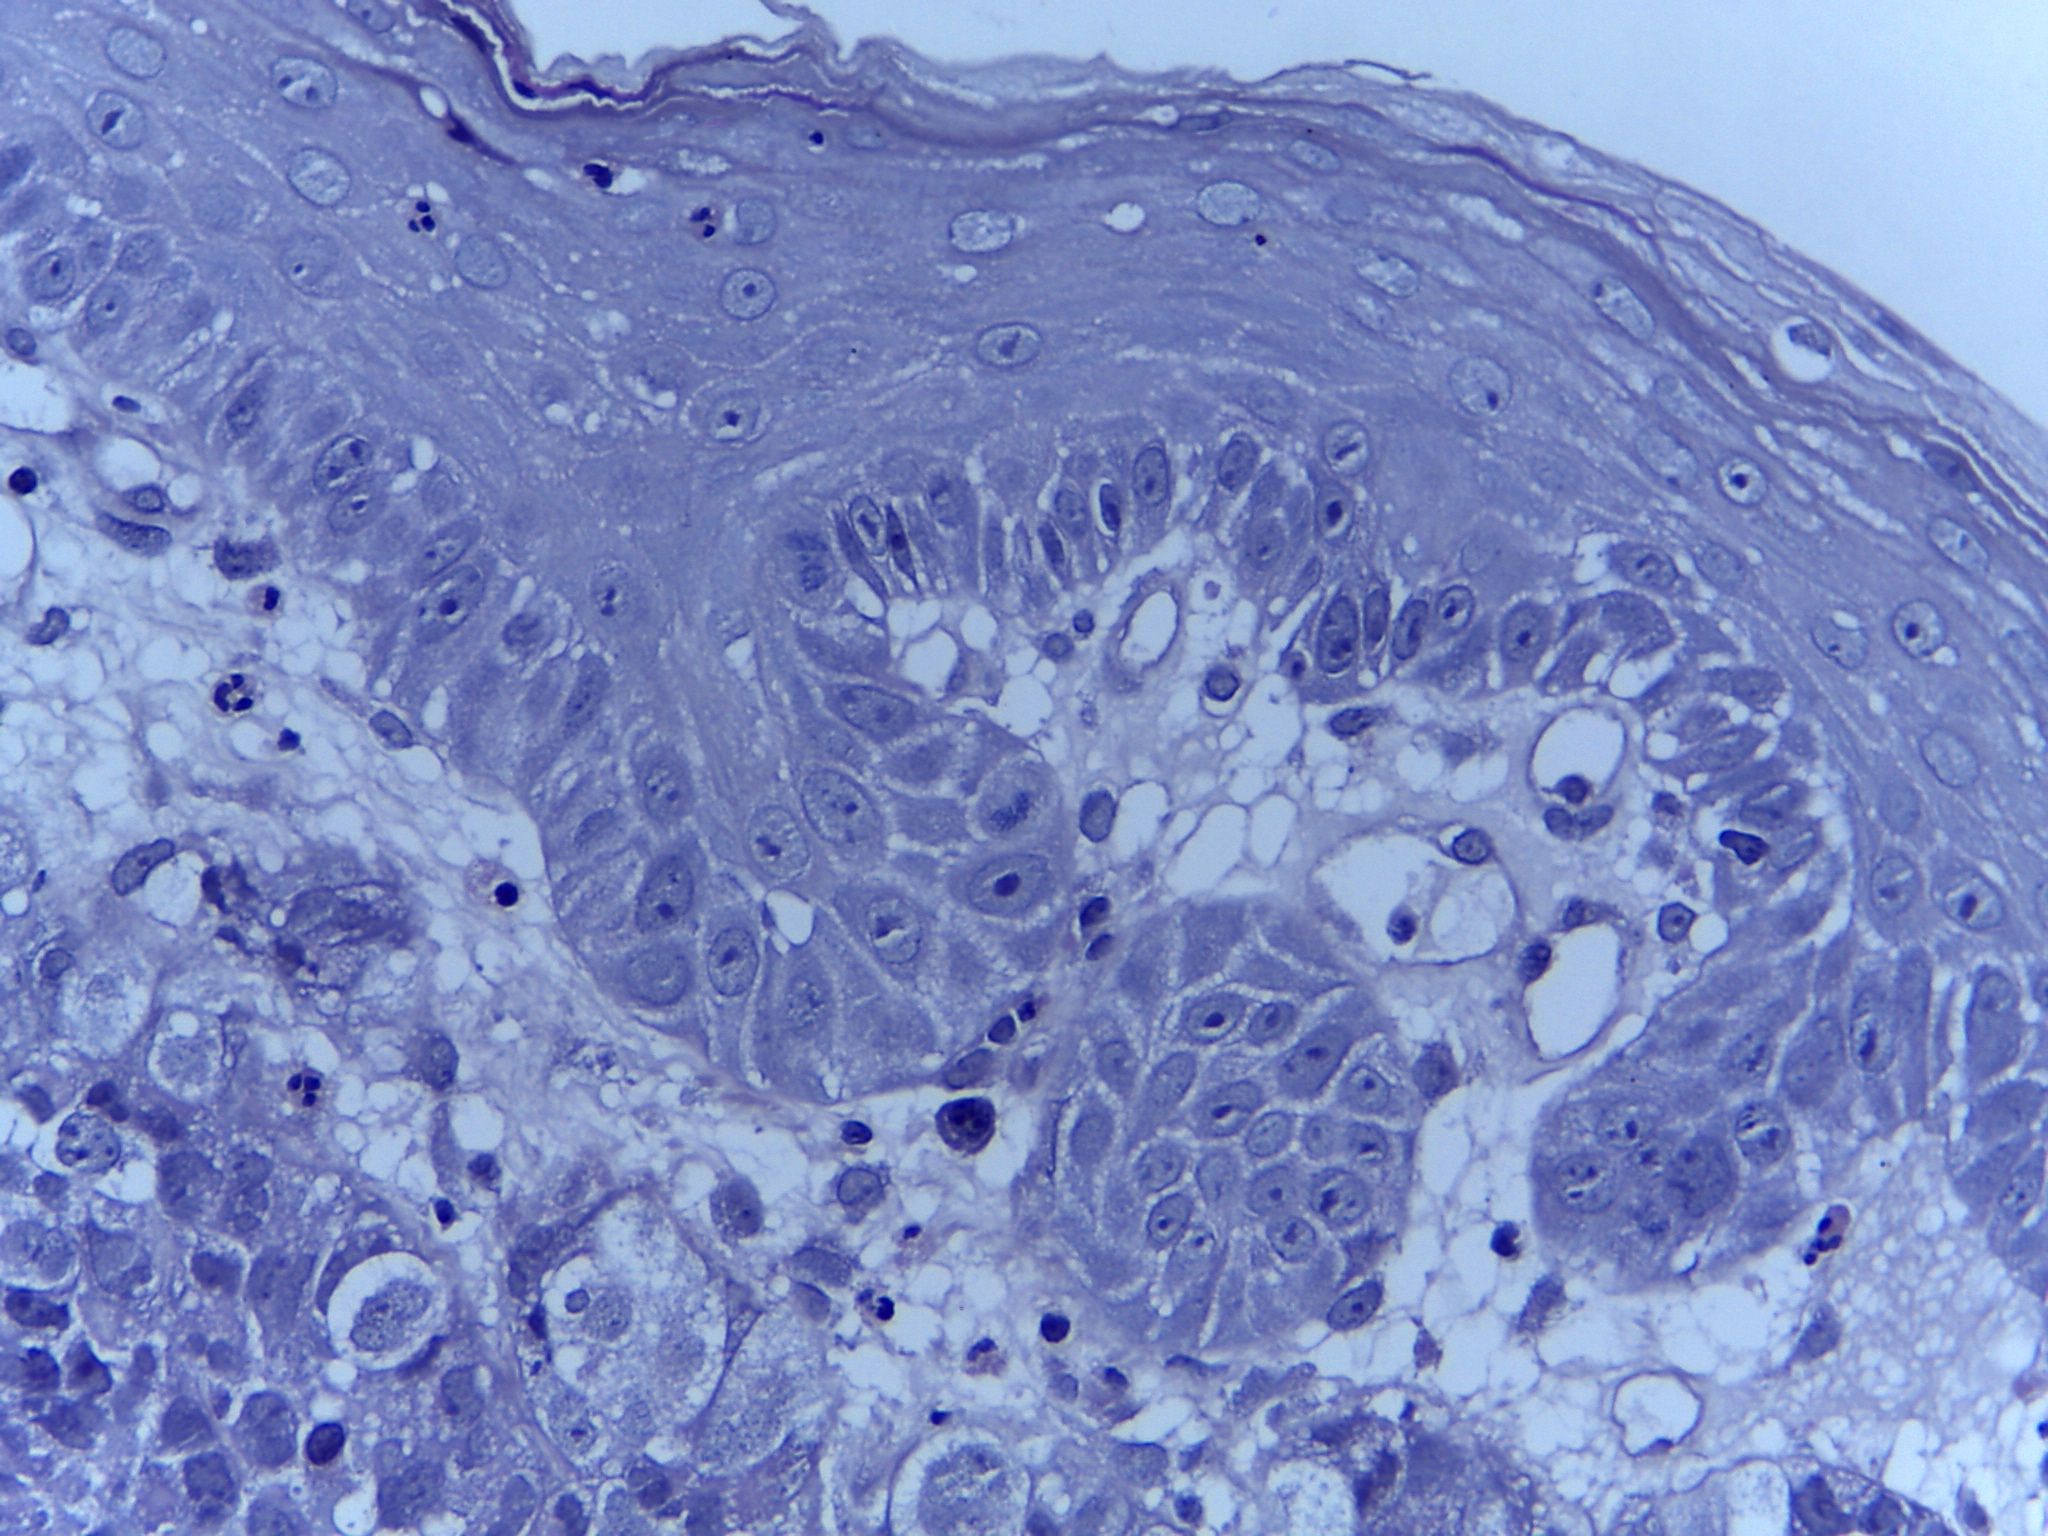
Diagnosis: Normal